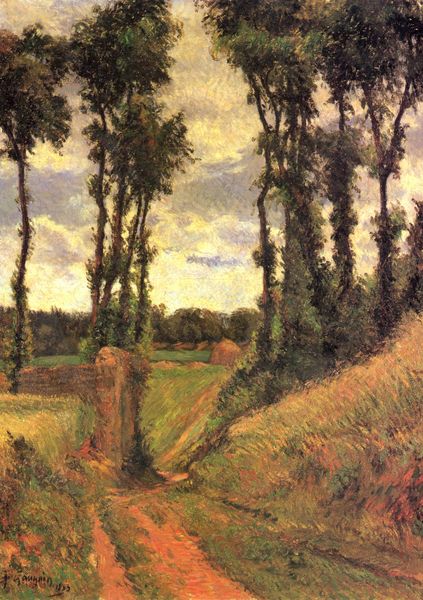
Titel: Pappeln
Künstler: Paul Gauguin
Standort: København
Institution: Ny Carlsberg Glyptotek
Schlagwörter: baum, berg, blau, blätter, gemälde, himmel, laub, wolken, baumstämme, bäume, gelb, grün, impressionismus, landschaft, ocker, sand, äste, abend, braun, grau, hell, licht, orange, schwarz, strasse, weiss, gras, haus, rasen, rot, weg, wiese, wolke, beige, expressionismus, hochformat, malerei, lang, stein, steine, bild, signatur, öl, dämmerung, erde, feld, felder, gräser, halme, horizont, hügel, morgen, natur, stamm, weide, busch, hütte, pfad, sonne, trampelpfad, wiesen, land, realismus, pflanze, pflanzen, rosa, wald, sommer, ruhe, abhang, acker, feldweg, getreide, heu, spuren, hang, mauer, allee, farbe, herbst, böschung, romantik, stämme, wetter, duktus, impressionistisch, datum, baumkronen, grashalme, striche, tor, pfosten, gauguin, äcker, senke, courbet, durchblick, scheune, weiden, pfahl, haufen, heuhaufen, moos, paul, pinsel, flora, efeu, hügelig, dramatisch, fauna, freilichtmalerei, ähren, fahrspur, abendlicht, moose, pointillismus, paul gauguin, kletterpflanzen, schlingpflanzen, datiert, manirismus, gustave, einsame landschaft, gtave, weldweg, ld